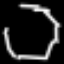
Label: octagon